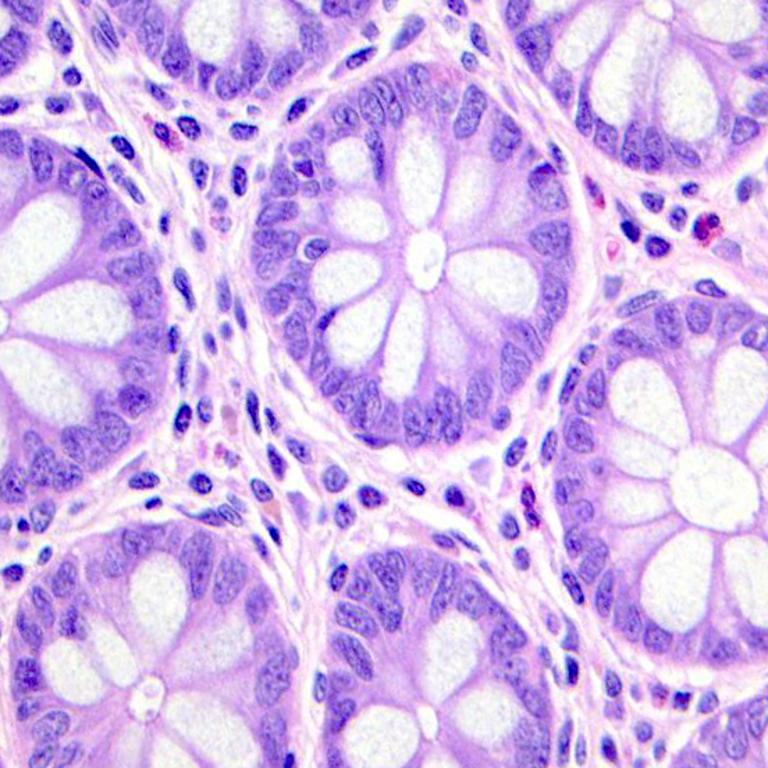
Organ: colon
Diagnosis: benign